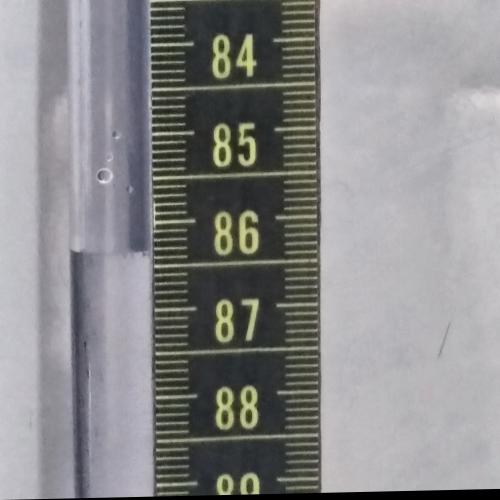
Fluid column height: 86.3 cm